Question: It happens sometimes with particular text, transitioning with CSS3. I do not know the reason why it happens and thus I cannot recreate the same in jsfiddle.
But you can look at 4th slide (the one with 5 rings) here,
<URL>
text leaves a trail while animating and trail gets removed after sometime. But other text works okay without leaving any trail. I am not able to find out the problem.
How can I avoid this trail ?
(I am using latest linux chrome 26.0.1410.63)
See the 'Cool' in picture.

<URL>
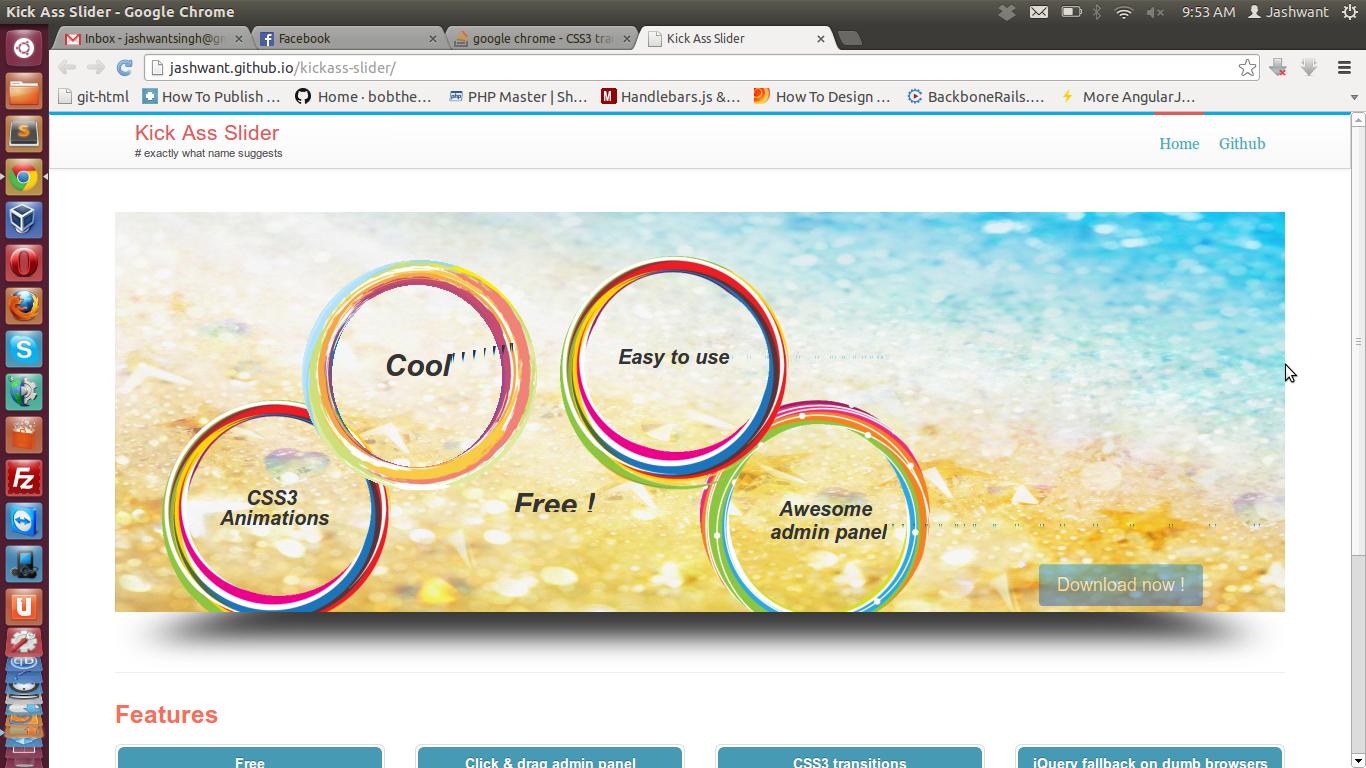
Answer: You can make the moving objects hardware-accelerated in Chrome, until the bug is fixed. Simply add the line
'''
-webkit-transform: translate3d(0,0,0);
'''
to the definition of your slider objects (In my test, I added it to:
'''
.slider > li > .object {
'''
). This fixed it for me.